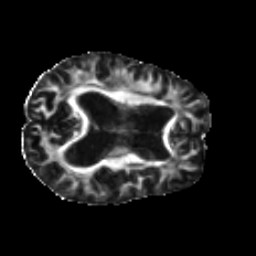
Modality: FA
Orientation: axial
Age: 23
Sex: female
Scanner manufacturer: ge
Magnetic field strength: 3 T
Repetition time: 7.8 s
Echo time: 0.0612 s